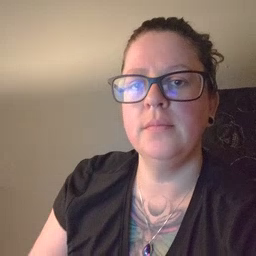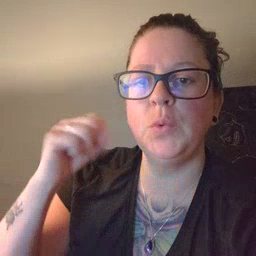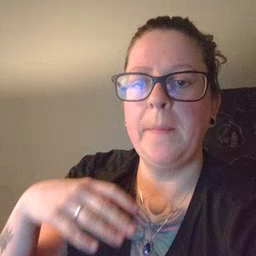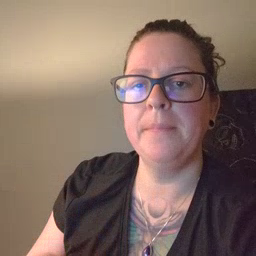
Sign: drop